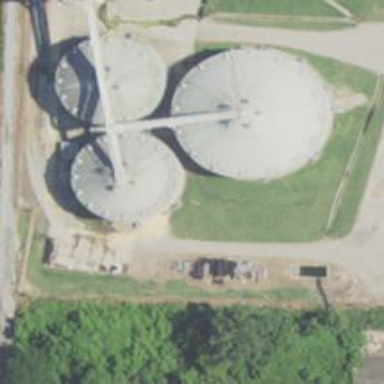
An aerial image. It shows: Storage tank which is man-made and housed in building.